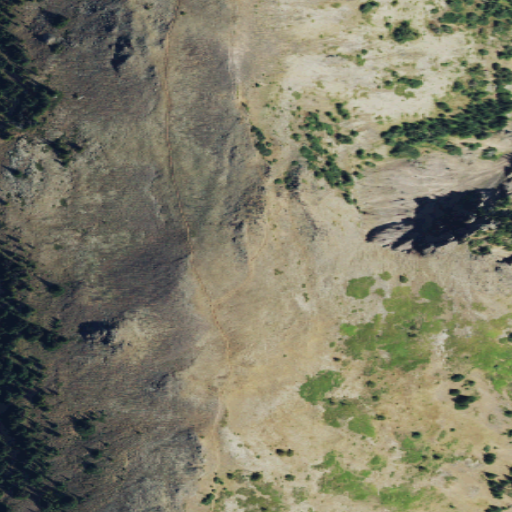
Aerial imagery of mountain in Washington named Mount Townsend containing barren land, shrub, grassland, and evergreen forest